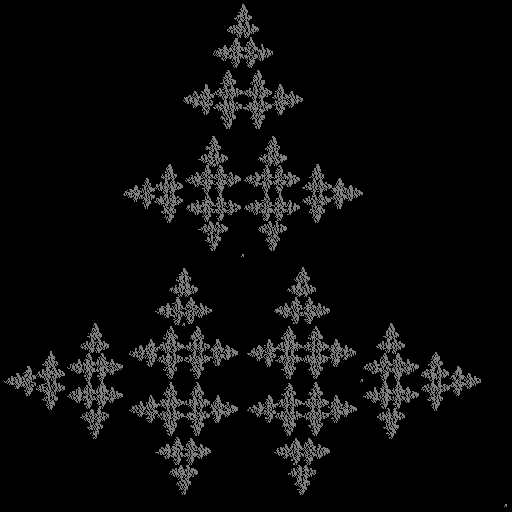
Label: crystal